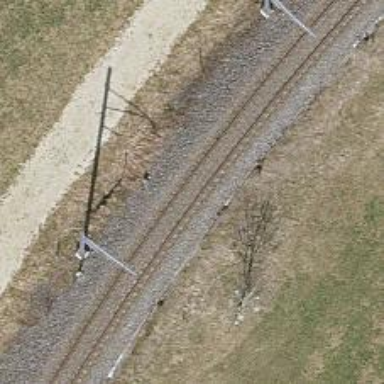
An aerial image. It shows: Narrow-gauge railway track with 1 electrified contact line.